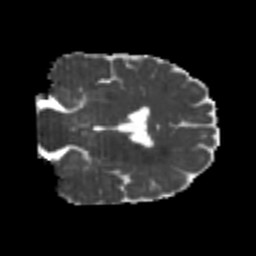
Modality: MD
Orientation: coronal
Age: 22
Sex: male
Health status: healthy
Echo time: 0.074 s